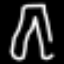
Label: pants